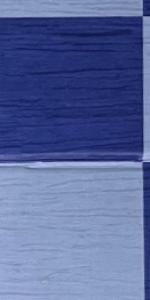
Label: Empty